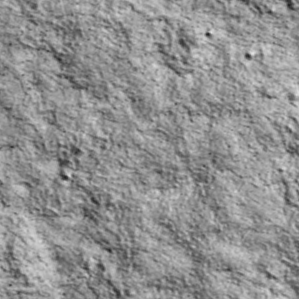
Label: non_frost